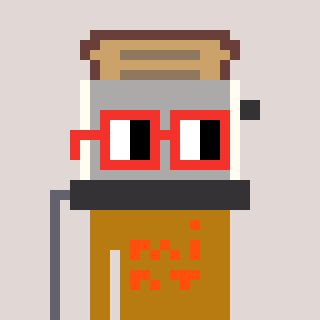
a pixel art character with square red glasses, a toaster-shaped head and a gold-colored body on a warm background